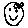
Label: smiley face